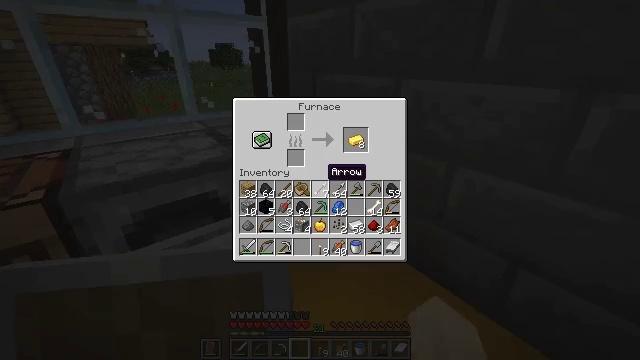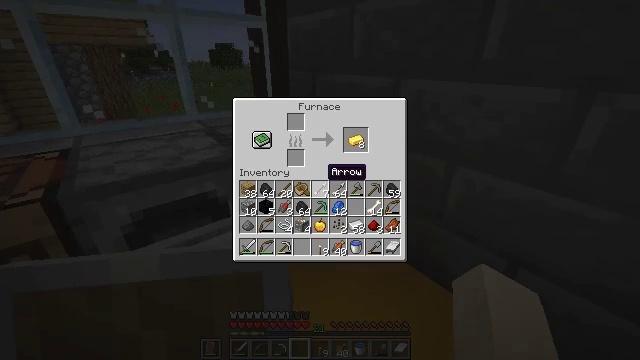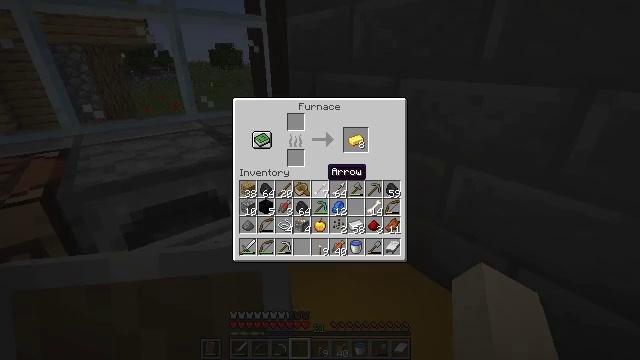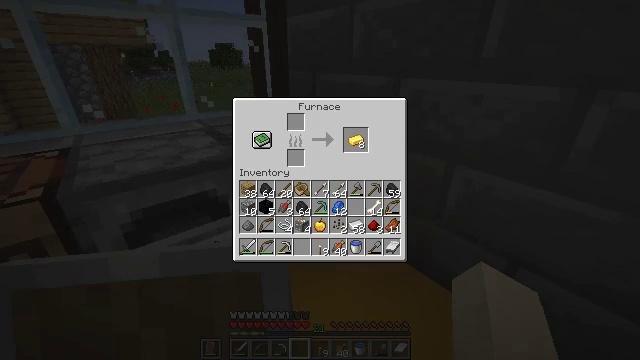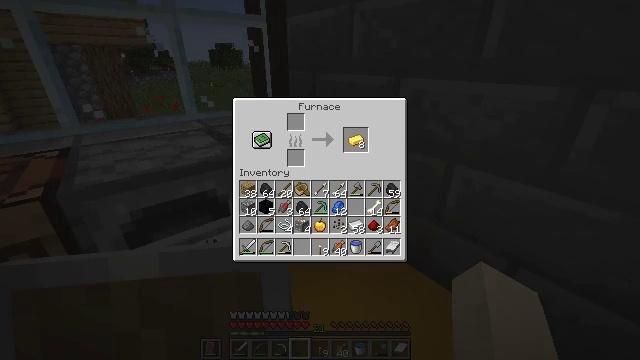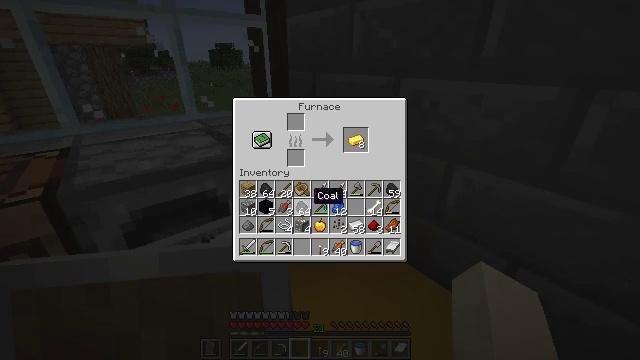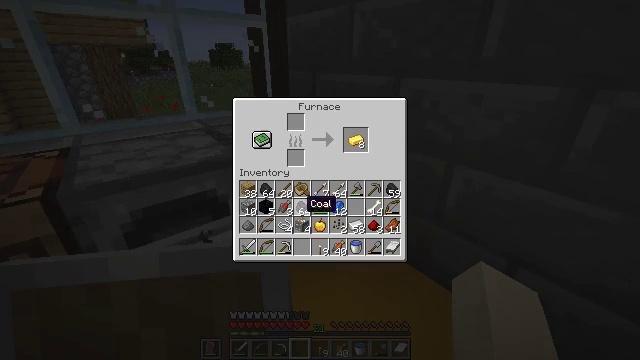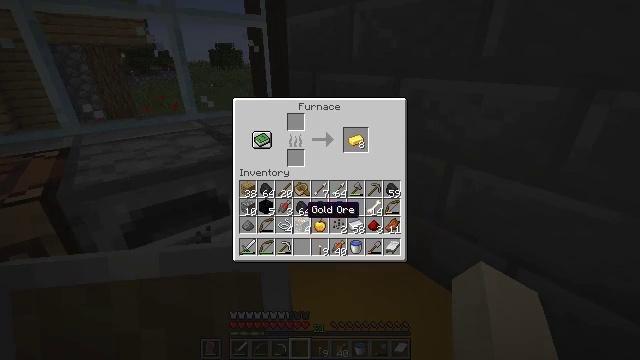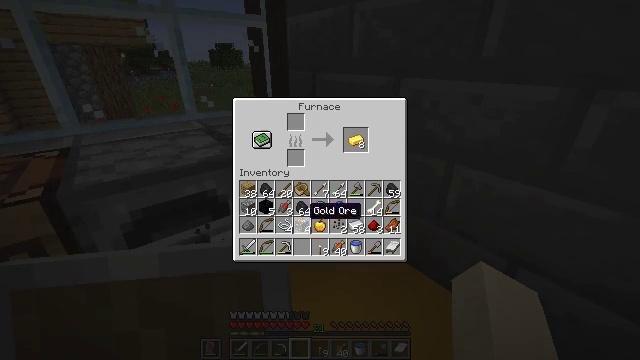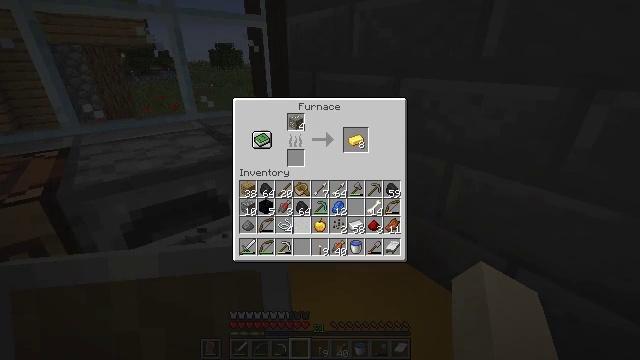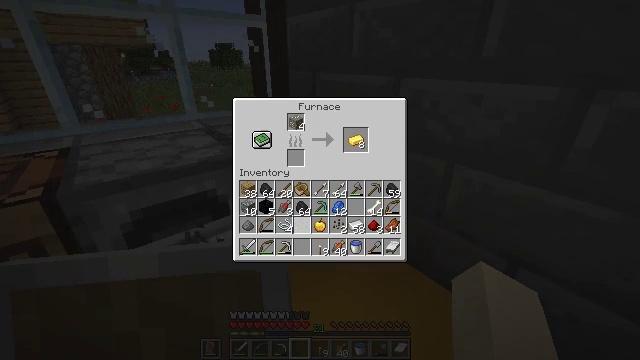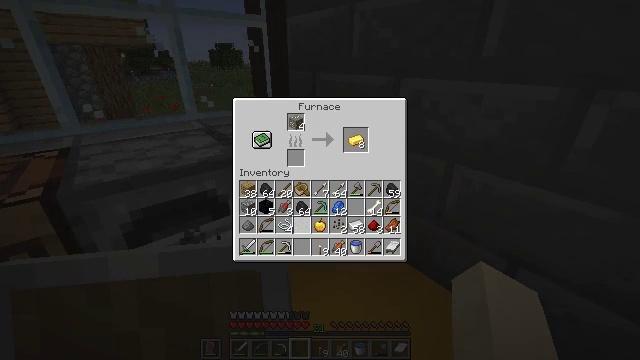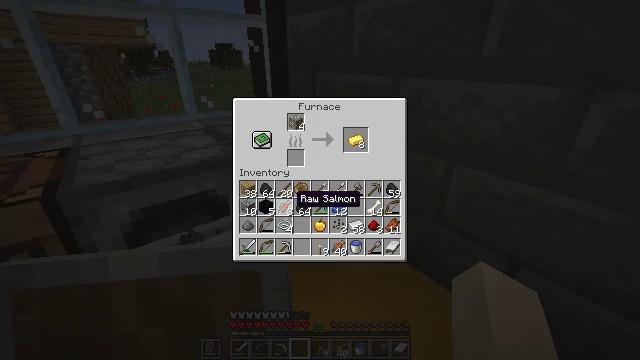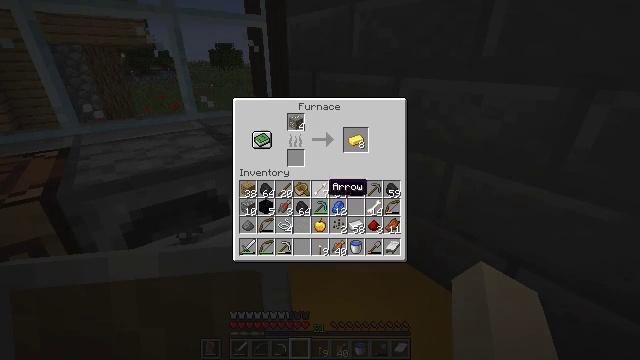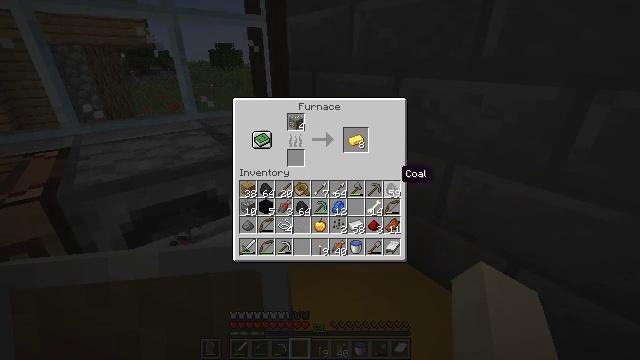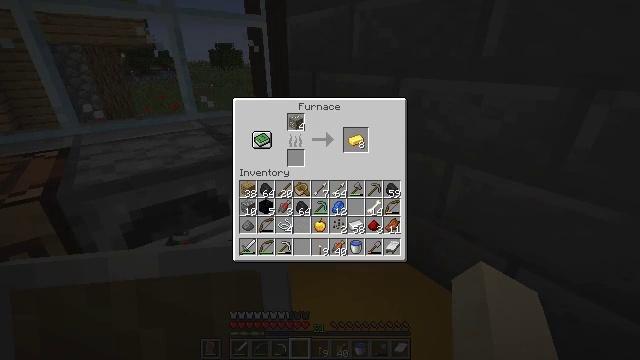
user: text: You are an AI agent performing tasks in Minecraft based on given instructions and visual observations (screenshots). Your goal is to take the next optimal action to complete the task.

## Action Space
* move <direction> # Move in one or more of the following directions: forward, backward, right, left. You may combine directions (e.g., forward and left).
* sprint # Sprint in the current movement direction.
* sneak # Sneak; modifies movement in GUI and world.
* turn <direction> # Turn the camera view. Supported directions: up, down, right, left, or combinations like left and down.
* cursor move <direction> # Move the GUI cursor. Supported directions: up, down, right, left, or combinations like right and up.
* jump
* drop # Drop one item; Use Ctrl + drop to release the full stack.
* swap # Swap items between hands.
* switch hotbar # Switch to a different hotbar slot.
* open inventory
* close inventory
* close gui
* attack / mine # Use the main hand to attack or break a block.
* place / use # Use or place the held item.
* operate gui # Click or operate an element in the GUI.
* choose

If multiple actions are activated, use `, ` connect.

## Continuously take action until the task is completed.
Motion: motion action
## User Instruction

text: Turn coal into a coal block using the crafting grid.
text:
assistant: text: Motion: no_op
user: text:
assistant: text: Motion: no_op
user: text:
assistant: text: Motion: no_op
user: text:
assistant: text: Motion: no_op
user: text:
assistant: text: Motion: cursor move left and down
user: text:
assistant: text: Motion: cursor move down
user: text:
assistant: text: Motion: no_op
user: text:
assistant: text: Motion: sneak
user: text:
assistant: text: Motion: sneak, operate gui
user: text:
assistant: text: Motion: sneak, operate gui
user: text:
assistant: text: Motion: sneak
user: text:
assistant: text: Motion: sneak, cursor move left and up
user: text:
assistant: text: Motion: cursor move right and up
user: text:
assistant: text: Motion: cursor move right and up
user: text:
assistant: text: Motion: cursor move right
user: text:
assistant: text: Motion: no_op
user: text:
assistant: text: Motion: no_op
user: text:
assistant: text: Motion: no_op
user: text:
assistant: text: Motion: operate gui
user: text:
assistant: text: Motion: operate gui
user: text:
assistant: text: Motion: cursor move left and up
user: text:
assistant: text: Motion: cursor move left and up
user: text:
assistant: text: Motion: cursor move left and up
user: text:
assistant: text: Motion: no_op
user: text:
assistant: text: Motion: no_op
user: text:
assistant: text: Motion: choose
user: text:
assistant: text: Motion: choose
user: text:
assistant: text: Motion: choose
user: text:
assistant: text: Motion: no_op
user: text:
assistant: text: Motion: no_op